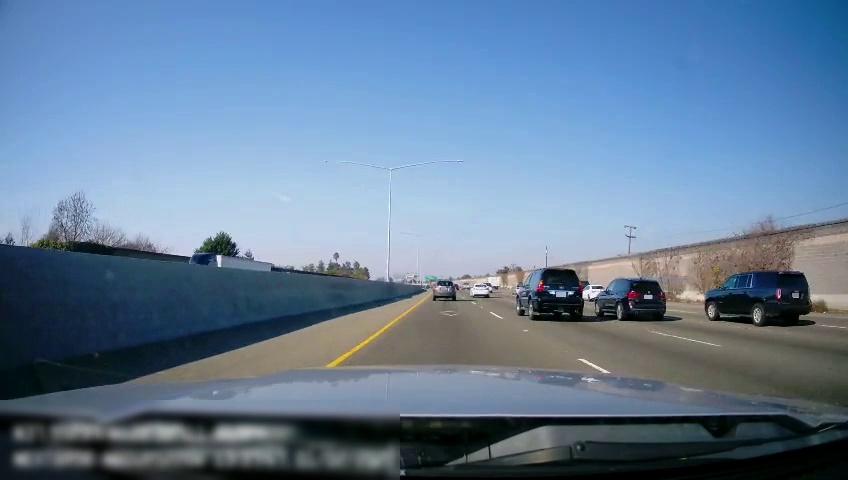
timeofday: Day
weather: Sunny
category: Drivable Space
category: Vehicles | Truck
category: Vehicles | Car
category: Vehicles | SUV
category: Vehicles | SUV
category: Vehicles | SUV
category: Vehicles | Car
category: Vehicles | SUV
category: Vehicles | Truck
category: Vehicles | Car
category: Vehicles | Car
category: Vehicles | SUV
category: Lanes | Current Lane
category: Lanes | Alternate Lane
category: Lanes | Alternate Lane
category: Lanes | Alternate Lane
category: Lanes | Current Lane
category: Traffic | Signs
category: Traffic | Signs